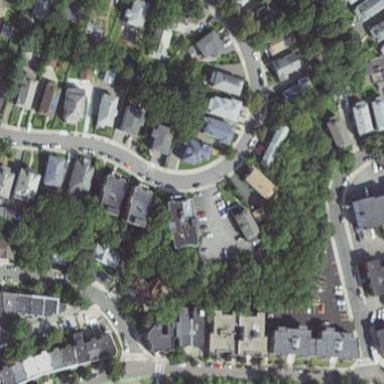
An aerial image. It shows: Residential road with asphalt surface.